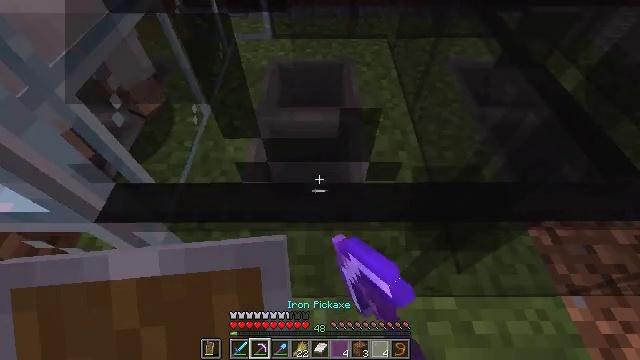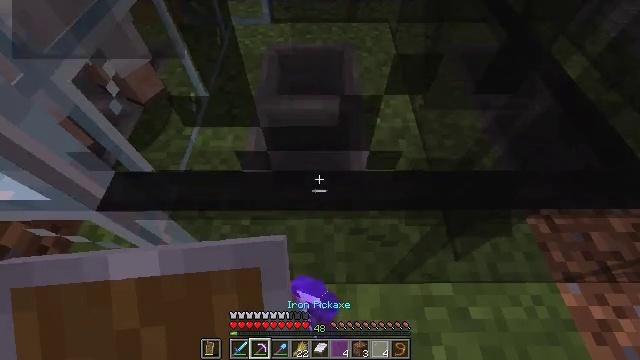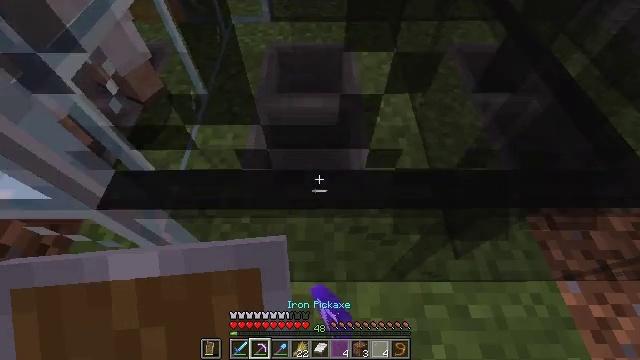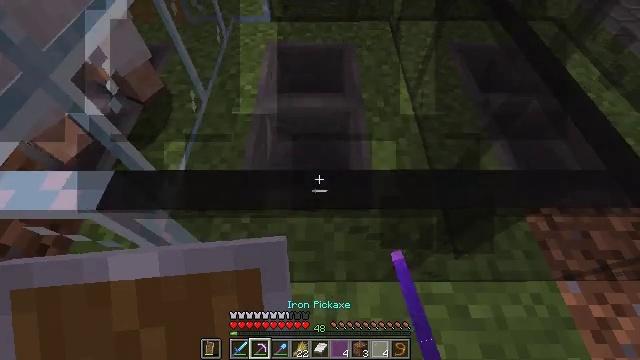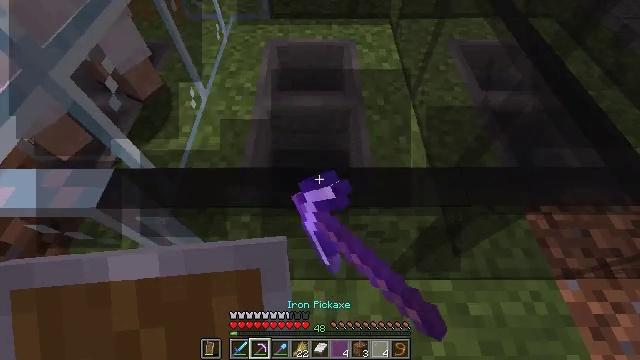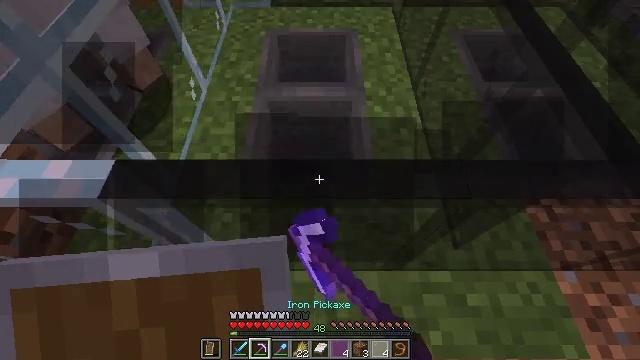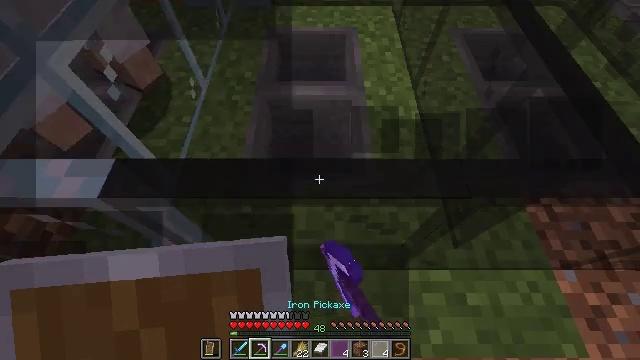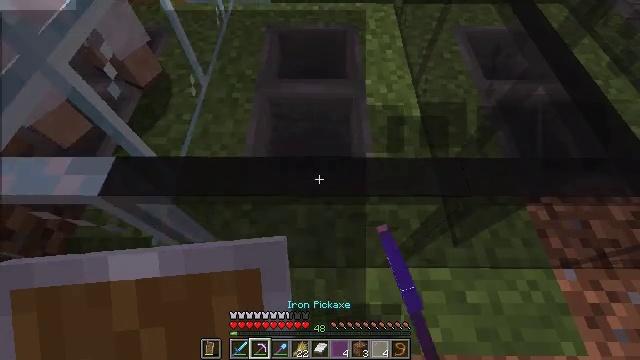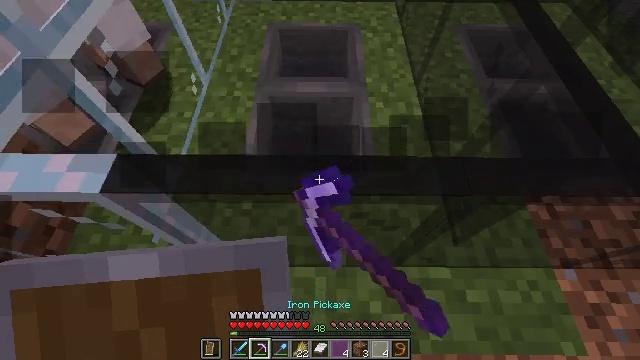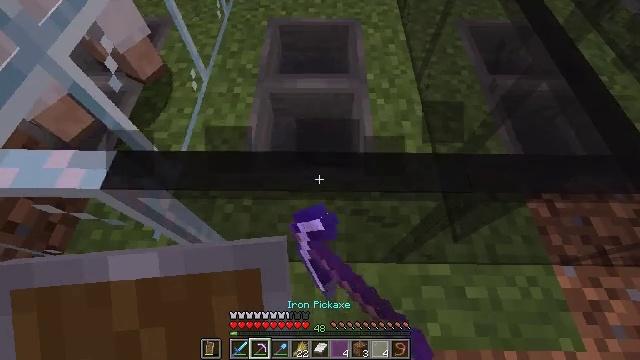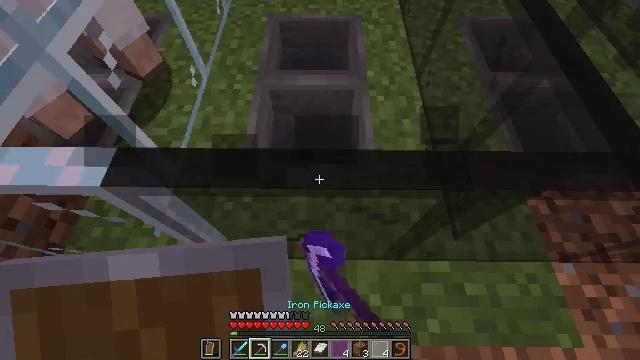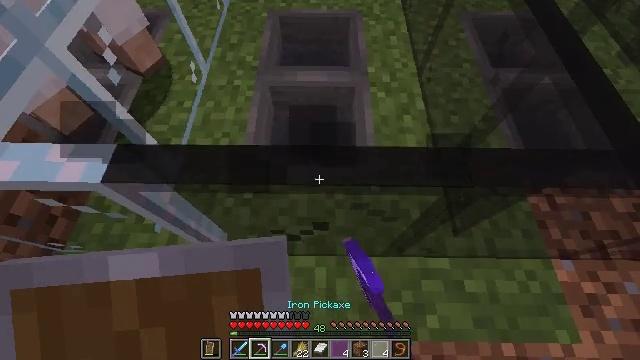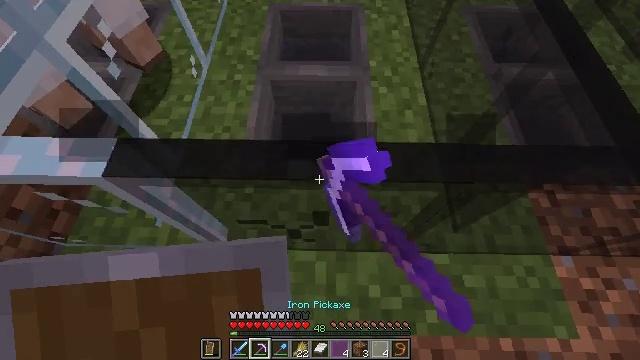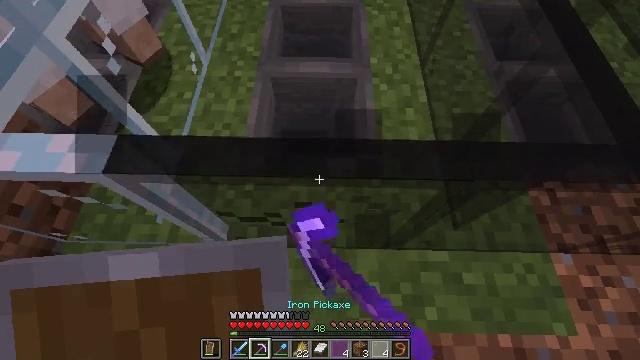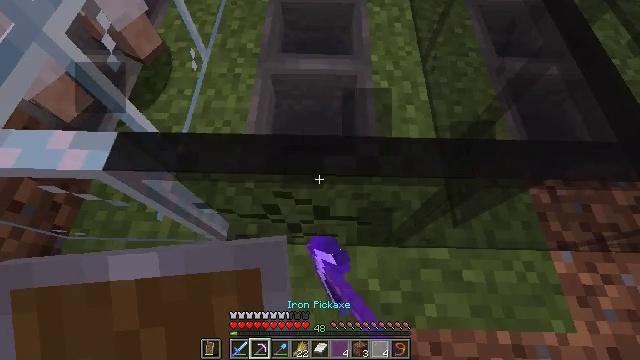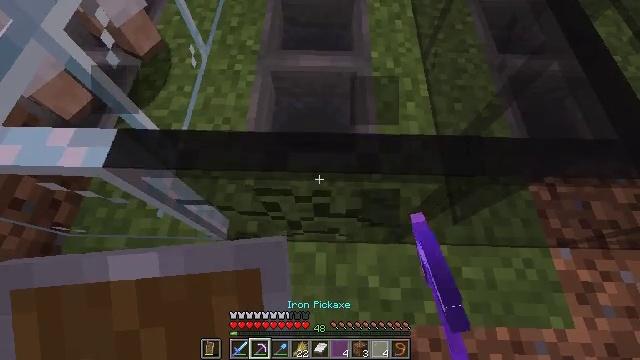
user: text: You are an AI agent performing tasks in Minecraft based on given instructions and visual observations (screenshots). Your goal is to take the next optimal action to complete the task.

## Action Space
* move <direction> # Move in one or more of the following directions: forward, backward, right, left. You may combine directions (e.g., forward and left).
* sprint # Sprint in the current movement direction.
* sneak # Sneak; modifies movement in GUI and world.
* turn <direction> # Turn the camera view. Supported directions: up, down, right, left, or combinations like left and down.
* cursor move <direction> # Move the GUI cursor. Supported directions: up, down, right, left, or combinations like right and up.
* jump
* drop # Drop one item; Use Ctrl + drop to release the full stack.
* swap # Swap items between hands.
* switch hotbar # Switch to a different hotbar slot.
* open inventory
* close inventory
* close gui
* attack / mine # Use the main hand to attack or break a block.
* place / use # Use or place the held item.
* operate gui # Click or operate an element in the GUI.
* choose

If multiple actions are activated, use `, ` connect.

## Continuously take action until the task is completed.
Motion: motion action
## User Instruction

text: Attack the black stained glass pane to break it.
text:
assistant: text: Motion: turn down, attack / mine
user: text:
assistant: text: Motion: attack / mine
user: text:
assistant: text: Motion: attack / mine
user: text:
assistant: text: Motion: attack / mine
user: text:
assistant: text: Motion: turn down, attack / mine
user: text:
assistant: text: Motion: attack / mine
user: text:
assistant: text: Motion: attack / mine
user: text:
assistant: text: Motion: attack / mine
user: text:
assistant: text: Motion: attack / mine
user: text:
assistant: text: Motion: attack / mine
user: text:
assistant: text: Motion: attack / mine
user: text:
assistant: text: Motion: turn down, attack / mine
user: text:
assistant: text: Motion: attack / mine
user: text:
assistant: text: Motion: attack / mine
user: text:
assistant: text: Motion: attack / mine
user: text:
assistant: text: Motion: attack / mine
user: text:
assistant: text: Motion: attack / mine
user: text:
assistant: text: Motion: attack / mine
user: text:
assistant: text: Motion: attack / mine
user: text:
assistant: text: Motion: attack / mine
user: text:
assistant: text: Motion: attack / mine
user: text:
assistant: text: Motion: attack / mine
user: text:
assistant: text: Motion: no_op